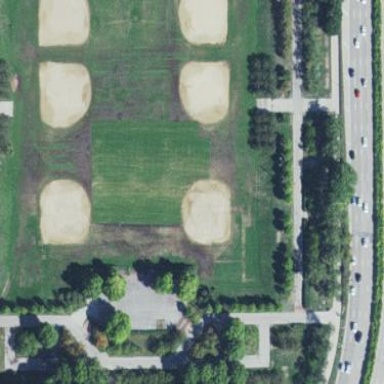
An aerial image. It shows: Baseball pitch for leisure land activities.